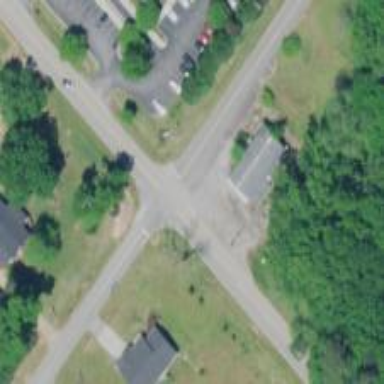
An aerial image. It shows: Stop road.